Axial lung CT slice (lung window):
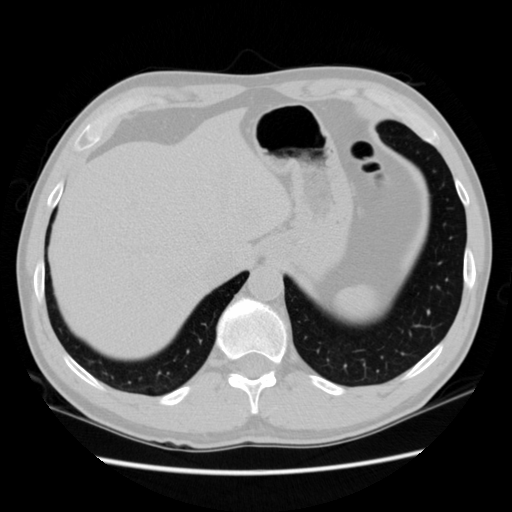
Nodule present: no